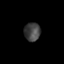
Tissue: skin
Cell type: Epithelial cells
Senescence score: 0.2581
Nuclear area (px): 295
Mean DAPI intensity: 65.234